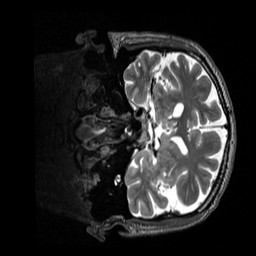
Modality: T2w
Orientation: coronal
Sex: male
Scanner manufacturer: siemens
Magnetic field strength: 3 T
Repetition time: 3.2 s
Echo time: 0.409 s